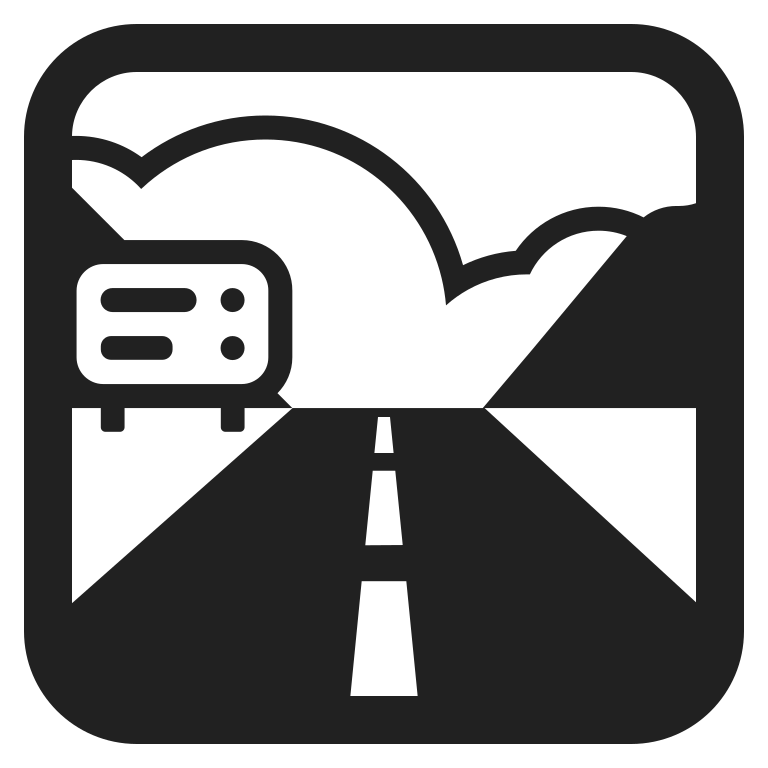
motorway high contrast